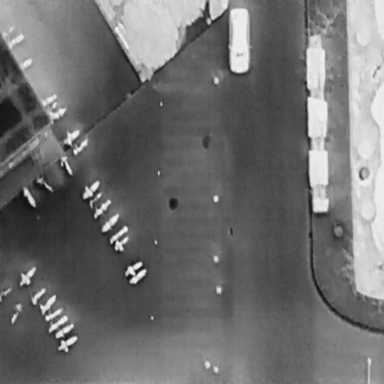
There is a Car in the infrared image.